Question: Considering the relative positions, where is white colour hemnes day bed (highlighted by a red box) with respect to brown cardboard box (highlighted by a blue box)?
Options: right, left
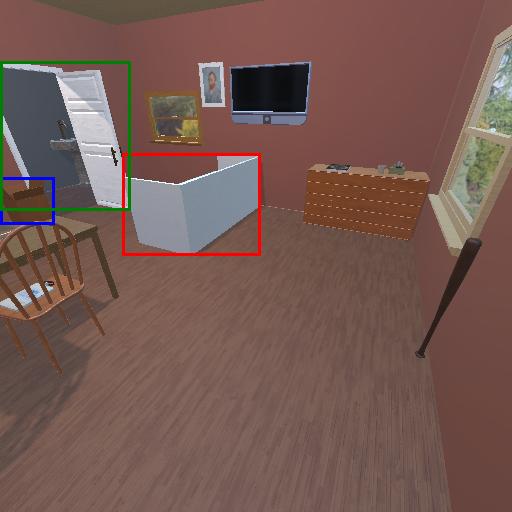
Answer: right